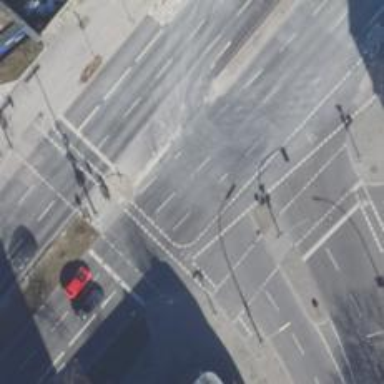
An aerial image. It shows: Tertiary road with asphalt surface and cycle track on the right side.